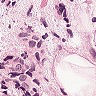
Metastatic tissue present: yes